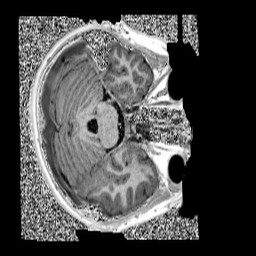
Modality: UNIT1
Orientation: axial
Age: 11
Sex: male
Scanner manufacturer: siemens
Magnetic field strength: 3 T
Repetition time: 4 s
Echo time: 0.00299 s